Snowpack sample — Snodgrass Mountain, Crested Butte, Colorado (2/4/25, 12:06 PM MST)
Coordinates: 38.923, -106.968
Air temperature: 35 °F
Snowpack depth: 80 cm
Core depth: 80 cm
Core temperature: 32 °F
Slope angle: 14°, slope face: 78°
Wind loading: low
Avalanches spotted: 0
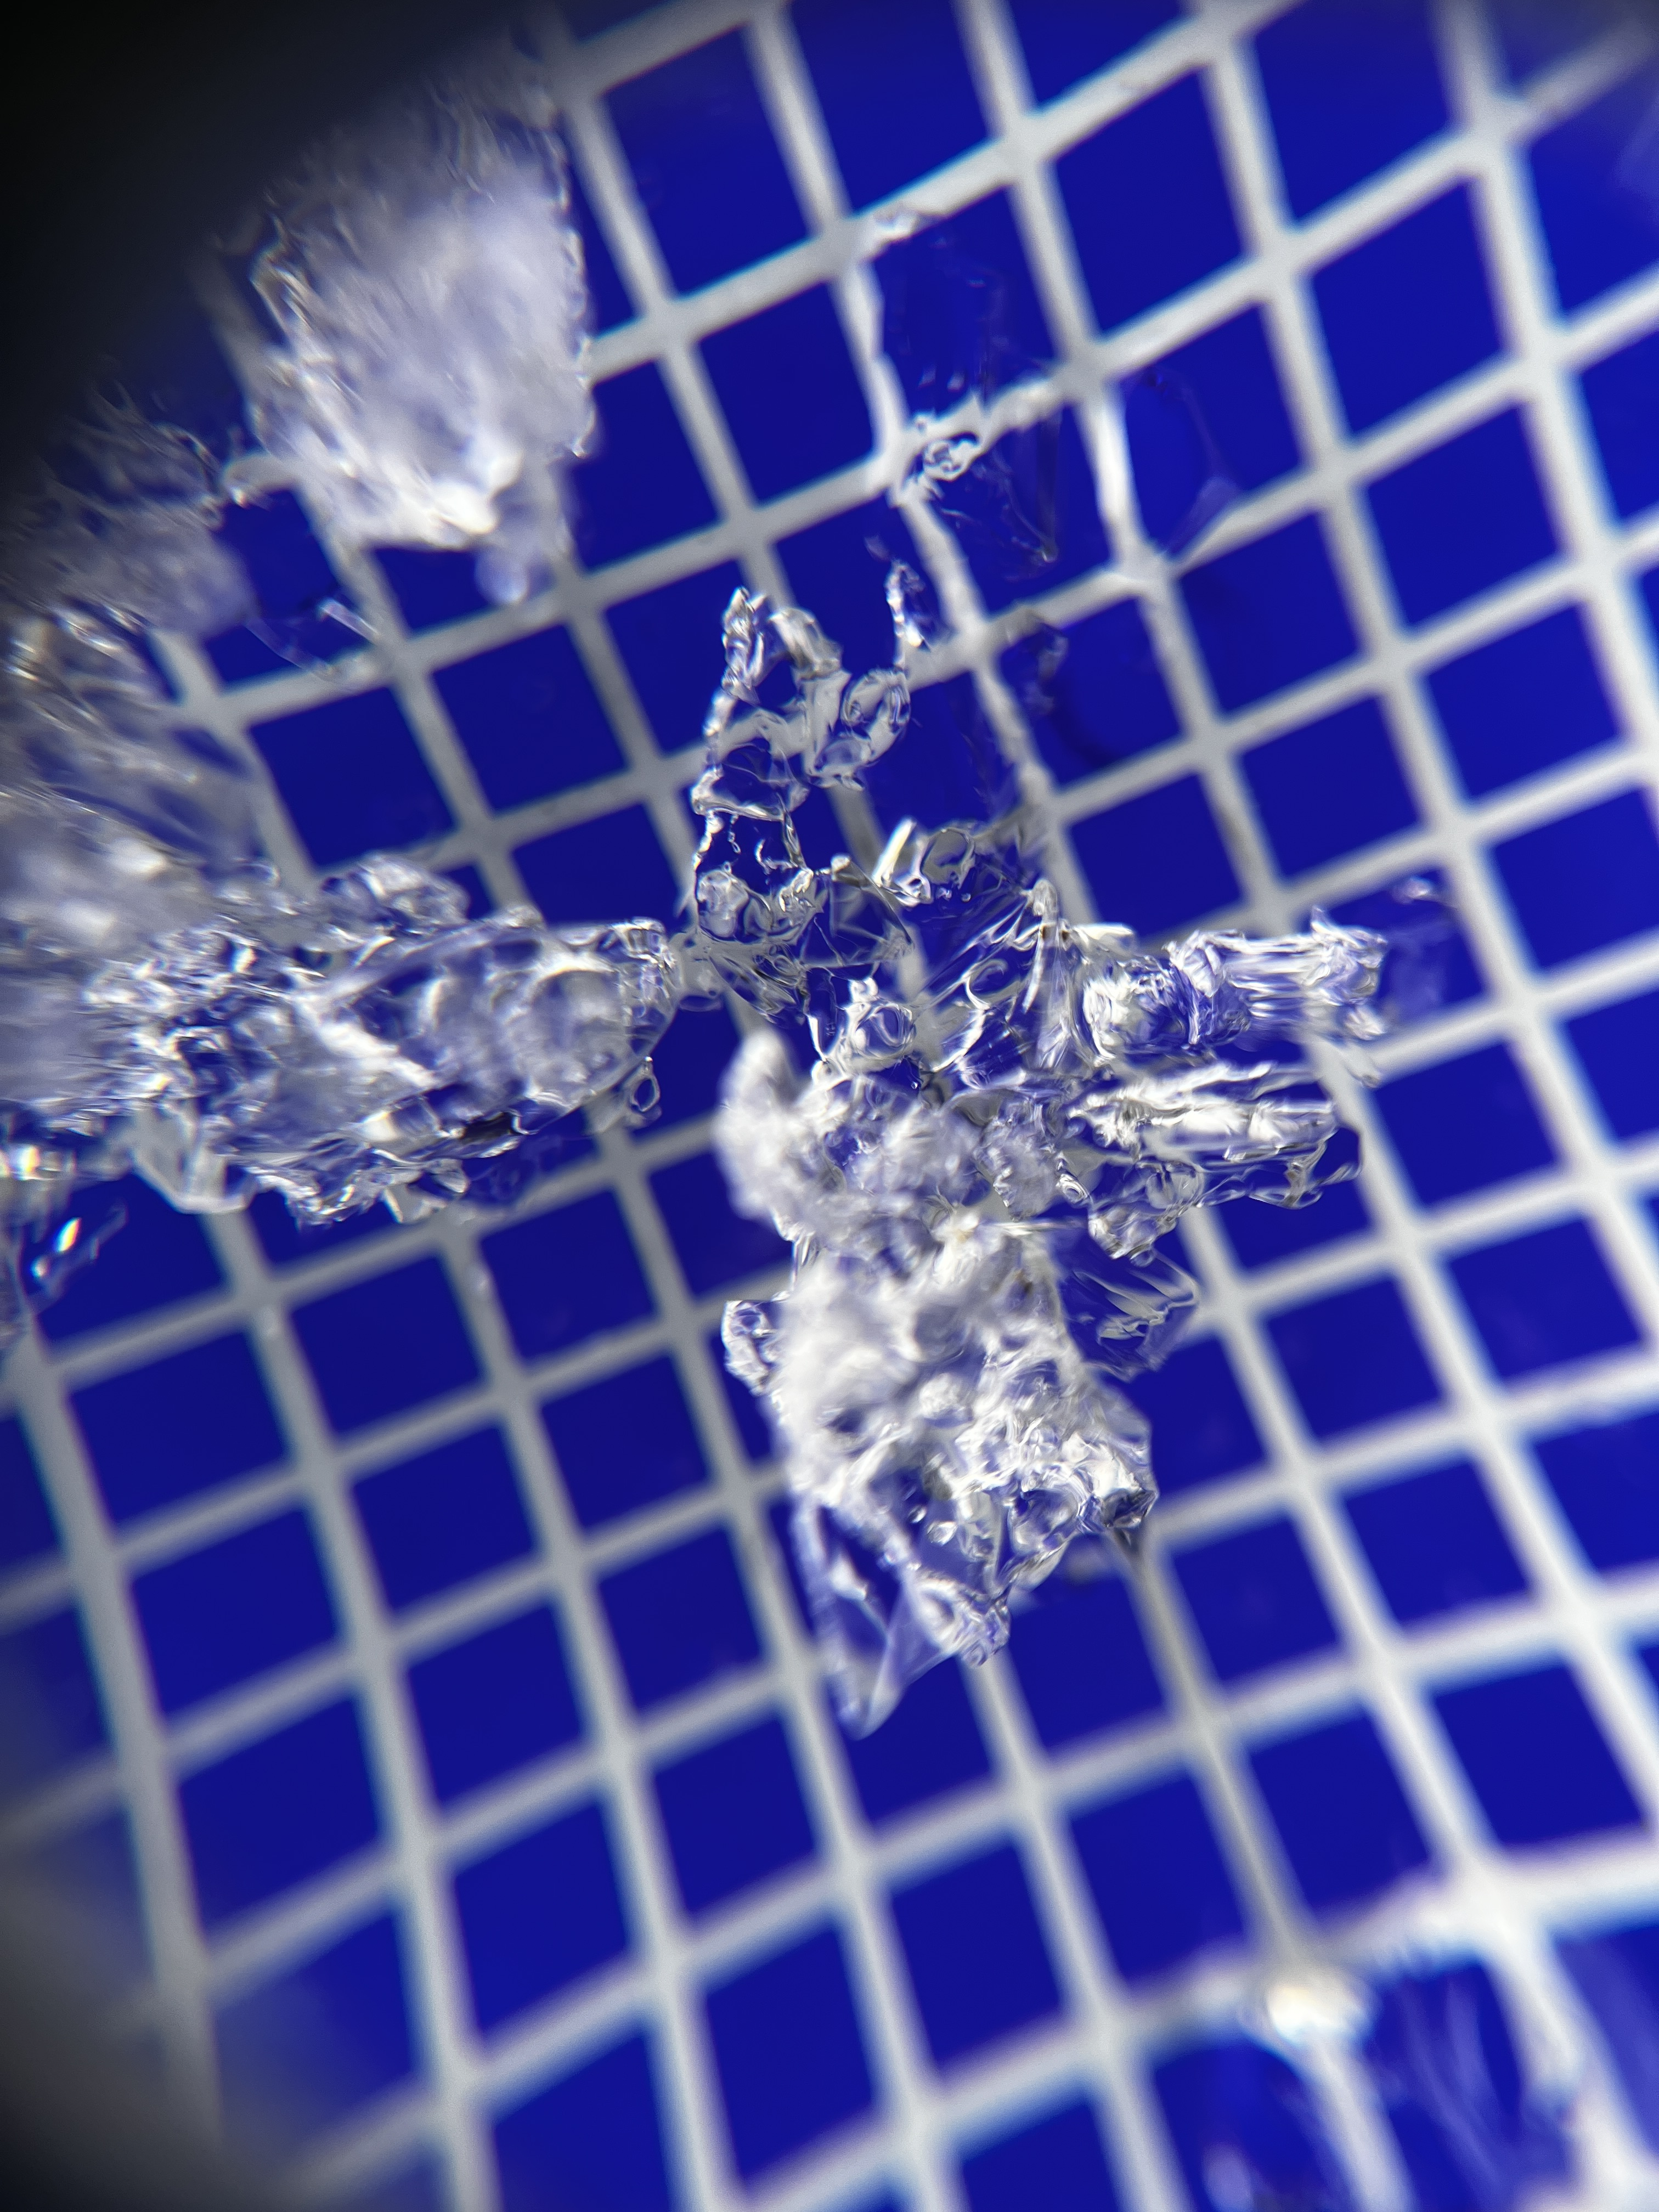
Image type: magnified_profile
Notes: No avalanches nearby, unusually warm weather for the last month reported by residents, Collected 25 yards from treeline